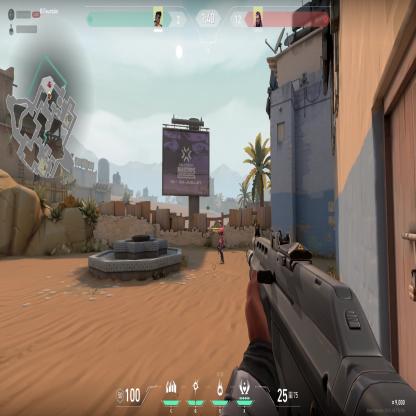
Label: enemy